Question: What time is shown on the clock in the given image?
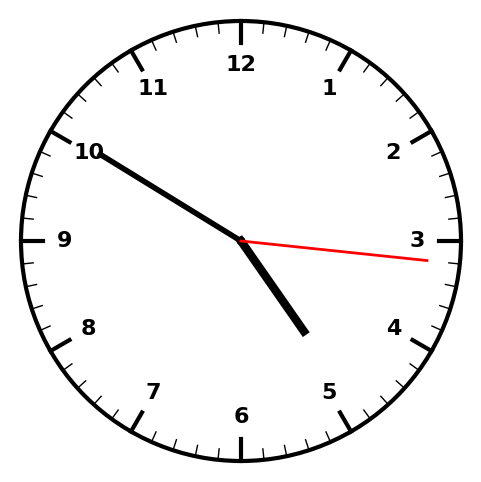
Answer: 04:50:16